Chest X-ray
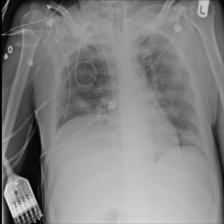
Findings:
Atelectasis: negative
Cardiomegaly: negative
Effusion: negative
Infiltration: negative
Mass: negative
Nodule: negative
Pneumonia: negative
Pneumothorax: negative
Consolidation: negative
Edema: negative
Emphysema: negative
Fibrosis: negative
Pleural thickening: negative
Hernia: negative